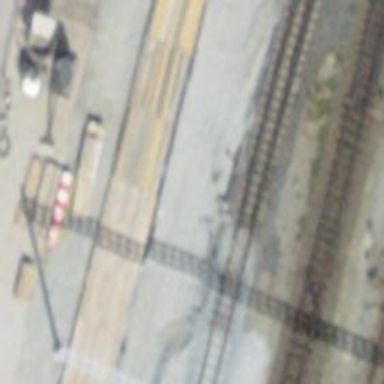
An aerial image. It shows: Railway switch.